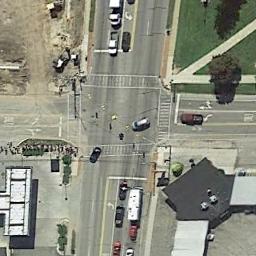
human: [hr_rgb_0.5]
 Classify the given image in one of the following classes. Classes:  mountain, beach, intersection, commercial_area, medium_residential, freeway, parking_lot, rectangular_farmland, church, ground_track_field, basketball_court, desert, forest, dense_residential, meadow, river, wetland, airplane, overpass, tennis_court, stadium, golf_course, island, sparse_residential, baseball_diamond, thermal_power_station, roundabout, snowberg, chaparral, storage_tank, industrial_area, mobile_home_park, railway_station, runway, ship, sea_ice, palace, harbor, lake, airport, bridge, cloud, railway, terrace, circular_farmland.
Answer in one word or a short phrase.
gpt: intersection